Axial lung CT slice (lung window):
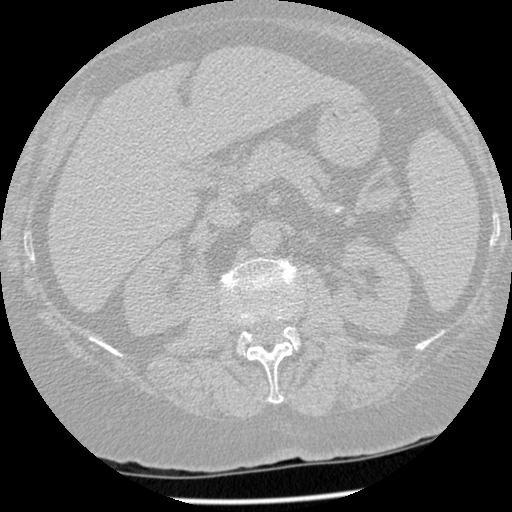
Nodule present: no